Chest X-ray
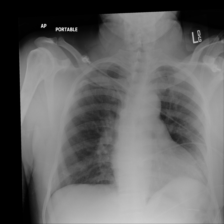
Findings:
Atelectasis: negative
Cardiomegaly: negative
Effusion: negative
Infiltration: negative
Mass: negative
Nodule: negative
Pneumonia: negative
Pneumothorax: negative
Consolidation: negative
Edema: negative
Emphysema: negative
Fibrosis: negative
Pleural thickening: negative
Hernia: negative